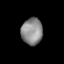
Tissue: prostate
Cell type: T cells
Senescence score: 0.3299
Nuclear area (px): 557
Mean DAPI intensity: 137.996